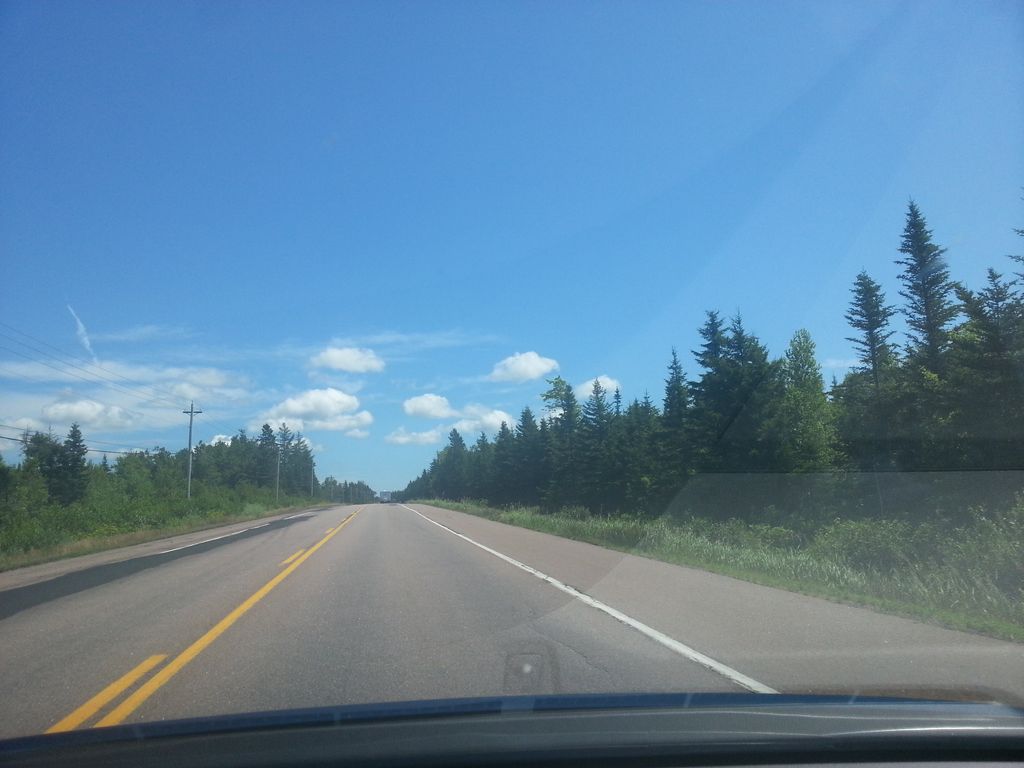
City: charlottetown